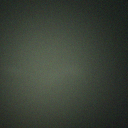
Screen state: off